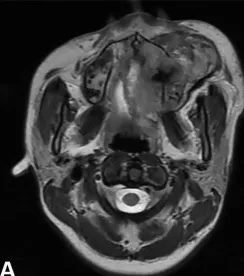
MRI T2 weighted image displaying the tumor extension.
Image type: radiology (mri)